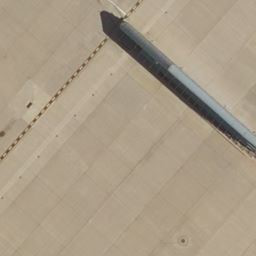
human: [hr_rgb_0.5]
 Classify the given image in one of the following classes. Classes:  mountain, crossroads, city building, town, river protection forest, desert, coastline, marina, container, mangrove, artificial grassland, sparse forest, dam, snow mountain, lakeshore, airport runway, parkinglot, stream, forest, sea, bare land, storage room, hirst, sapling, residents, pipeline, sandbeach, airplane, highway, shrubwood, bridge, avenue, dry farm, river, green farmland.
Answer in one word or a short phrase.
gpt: airport runway